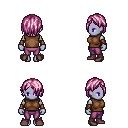
a pixel art fantasy rpg character, female body template, dark elf, purple skin, brown sleeveless shirt, magenta pants, pink bangs hairstyle, cloth bracers, maroon shoes, four views (front, back, left, right), 2x2 character sprite sheet, small pixel art, hard edges, no anti-aliasing